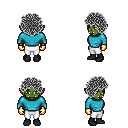
a pixel art fantasy rpg character, female body template, orc, green skin, teal long-sleeve shirt, white pants, gray curly afro hairstyle, gold gloves, black shoes, four views (front, back, left, right), 2x2 character sprite sheet, small pixel art, hard edges, no anti-aliasing